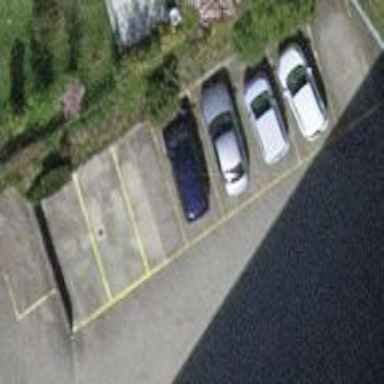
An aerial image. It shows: Street-side parking area.